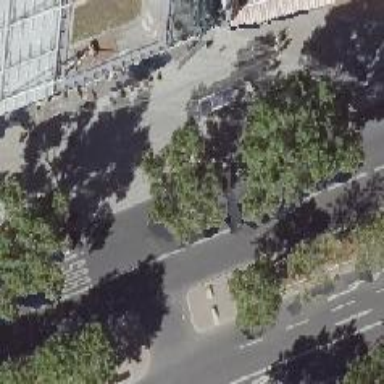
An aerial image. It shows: Secondary road with asphalt surface. There is cycleway on the right shared with buses.